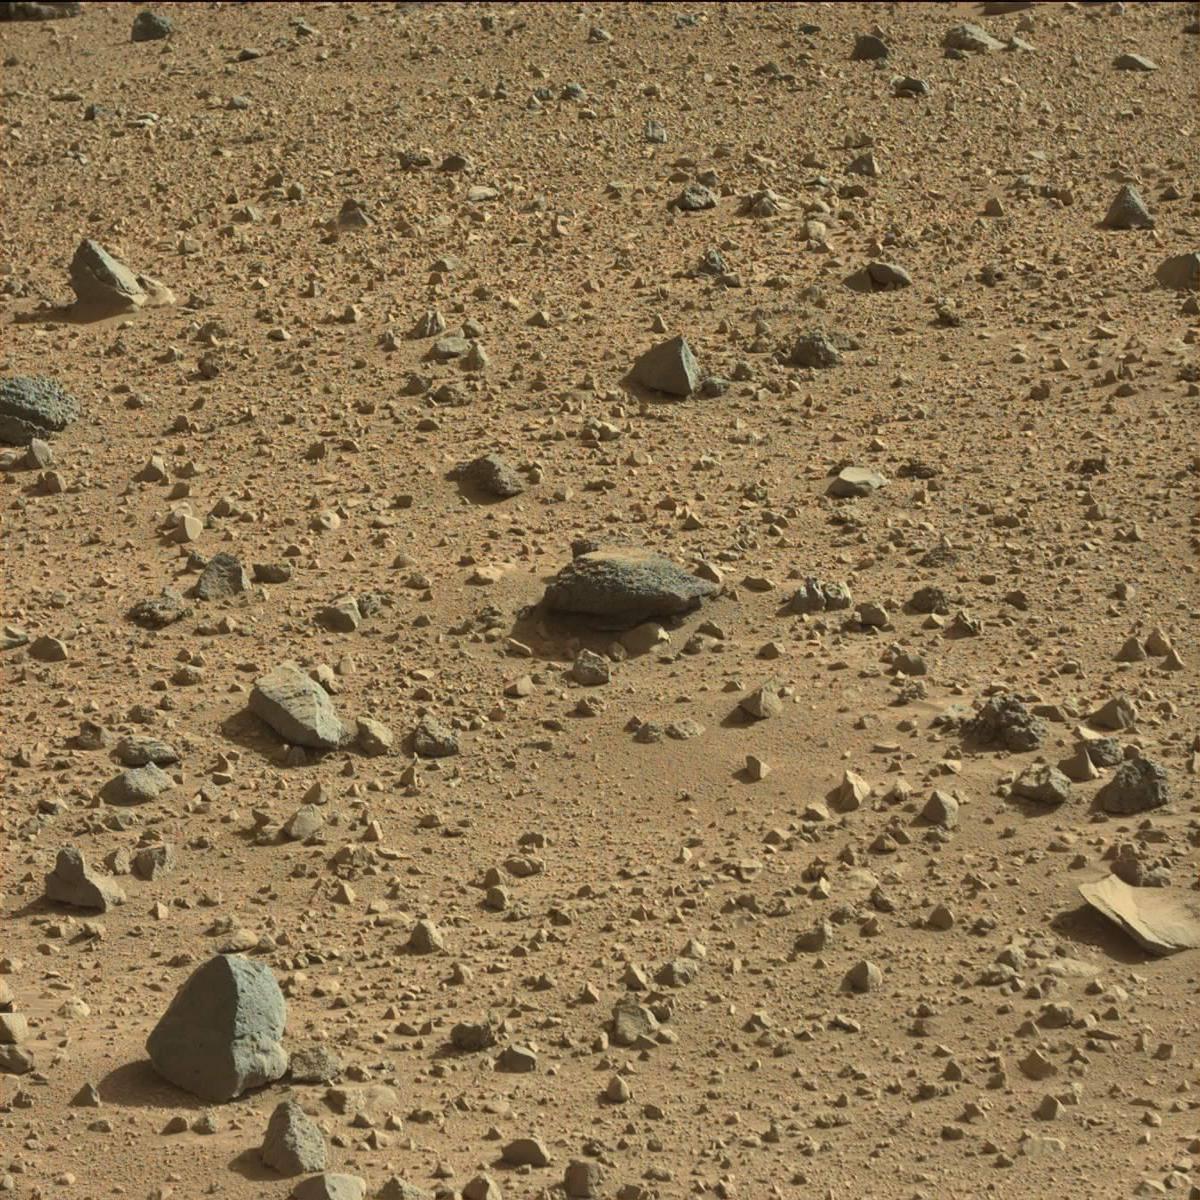
Terrain classes present: Bedrock, Rock, Sand / Soil